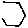
Label: hexagon